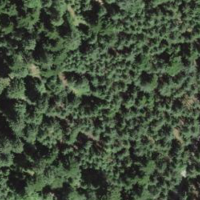
EUNIS habitat code: 43
Species observed at this site:
Epipactis helleborine
Stictoleptura rubra